Question: I'm trying to create a calculated field for "Total Cost" of an order in MS Access. My tables are related as below:

So I want to be able to set Orders: Cost to a calculate field where it takes the associated with each of Items 1,2,3,4 and 5 and sums them together.
Also, is there a more flexible way to add multiple products to each order without having multiple item columns?
Thanks in advance!
(I'm very new to this, apologies if I've missed out anything critical)
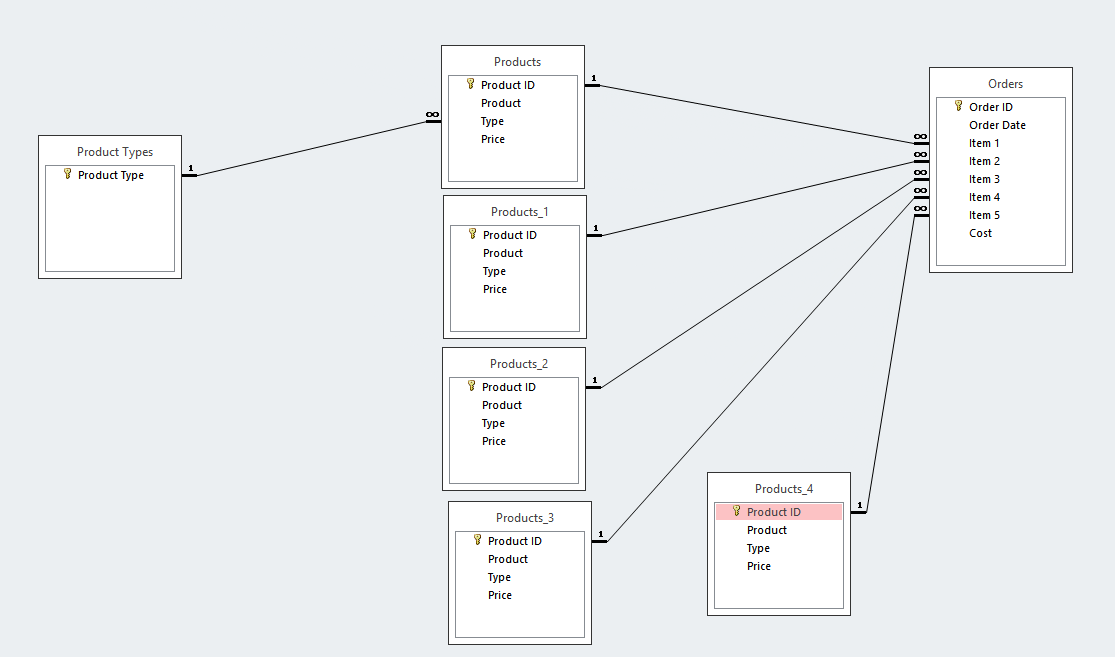
Answer: As others have highlighted, there is a fundamental problem with the way your tables are structured. In order to answer your question I suggest that you adjust your table schema first.
I'll therefore answer your second question, first:
> is there a more flexible way to add multiple products to each order without having multiple item columns?
Yes. Generally you'll want to use a second table to store your order items in. This type of table is typically called a 'bridge table' and it will allow you to store an unlimited number of items for each order. Let's call this table 'Order Items'.
As an aside, I'm assuming your tables Products, Products_1, Products_2, Products_3 and Products_4 are all interfaces to the same table? Rather than being 5 tables all containing duplicates of your product data. I'll come back to this later.
Let's restructure your tables to look like this:

Notice our new bridge table 'Order Items'. To store order items in here, simply create a record for each product that the order contains, making reference to the Product ID and the associated Order ID.
# An Example Order
## Data
'Orders' table:
'''
+----------+------------+------+
| Order ID | Order Date | Cost |
+----------+------------+------+
| 1 | 2015-04-25 | -- |
+----------+------------+------+
'''
ignore the cost field for now. I'll get to that in a bit.
'Order Items' table:
'''
+----------+------------+
| Order ID | Product ID |
+----------+------------+
| 1 | 2 |
| 1 | 3 |
| 1 | 5 |
+----------+------------+
'''
'Products' table:
'''
+------------+---------+------+-------+
| Product ID | Product | Type | Price |
+------------+---------+------+-------+
| 1 | Hat | -- | 5 |
| 2 | Scarf | -- | 10 |
| 3 | Gloves | -- | 12 |
| 4 | Coat | -- | 50 |
| 5 | Boots | -- | 25 |
+------------+---------+------+-------+
'''
## Explanation
In the above example data, an order was placed on 25th April 2015. The order was for 3 products:
- - -
By utilising an 'Order Items' bridge table, we're able to store information about the products ordered in a more flexible format. The big advantage of this over your original database schema is that you're no longer limited to 5 items per order.
Now if my earlier assumption about the multiple product tables was , then this new schema will give you an added advantage since you'll no longer need to duplicate your product data across 5 tables. You should never have to duplicate data in a database - the goal is to always have a 'single source of truth'. So your product data should only ever be stored in one place, and duplicated into multiple tables.
This is what you'd call a 'normalised' database schema.
# So how about that cost calculation?
Well I have to admit, I'm no expert with MS Access. I have more experience with MySQL. So I'll try and help as much as possible.
Firstly - everything I say here will be based on the new table structure that I proposed above. Cost calculation for your original table structure will be different (and probably more complicated!)
One of the advantages of using a database is that you can dynamically query and perform calculations against your data. One such calculation would be the total order cost. MS Access will provide a function to dynamically calculate the total cost for an order based on the prices of the associated products. Since this can be calculated dynamically, there is no need for you to store this value in your database.
Remember what I said earlier about having a 'single source of truth' in your database? This applies here too. There's no need to store the calculated total of your order, because you'll end up having to re-calculate it every time an order item is changed. It would be redundant because it can be calculated dynamically by MS Access.
An example SQL query containing the order total could look like this:
'''
SELECT
'Orders'.*, SUM('Products'.'price') AS 'Cost'
FROM
'Orders'
LEFT JOIN 'Order Items' ON (
'Orders'.'Order ID' = 'Order Items'.'Order ID'
)
LEFT JOIN 'Products' ON (
'Order Items'.'Product ID' = 'Products'.'Product ID'
)
GROUP BY
'Orders'.'Order ID'
'''
Here I'm using the 'SUM()' function to calculate the total of all product prices associated with an order. The 'GROUP BY' operator is used to lump together all products associated with an individual order. And of course it's all tied together with 2 joins: 'Orders -> Order Items' and 'Order Items -> Products'.
In summary - although you're already on the right track, you need to change your database structure slightly. The new database structure is normalised and will allow you to perform lookups and easily calculate total order costs.
Hope that helps.
---
# Next steps (optional)
Once you've conquered the basic problem, you might be interested in taking things a step further.
One thing which you may have overlooked is that people can order multiple of the same product. Taking my above example, what if we wanted in our order rather than 1? There's currently no way for you to store a quantity against each product in an order.
What you'll want to do is add a 'Quantity' field to your 'Order Items' table. Therefore, our new example order items table would look like this:
'Order Items' table:
'''
+----------+------------+----------+
| Order ID | Product ID | Quantity |
+----------+------------+----------+
| 1 | 2 | 2 |
| 1 | 3 | 1 |
| 1 | 5 | 1 |
+----------+------------+----------+
'''
From this you can see the order contains 2 scarves, 1 pair of gloves, and 1 pair of boots.
## Calculating total with quantity
This new quantity field will require a change in the way you calculate the total order cost. We will now need to do Quantity x Product Price, and sum them all together to get the order total.
<URL>:
'''
SELECT
'Orders'.*, SUM('Products'.'price' * 'Order Items'.'Quantity') AS 'Cost'
FROM
'Orders'
LEFT JOIN 'Order Items' ON (
'Orders'.'Order ID' = 'Order Items'.'Order ID'
)
LEFT JOIN 'Products' ON (
'Order Items'.'Product ID' = 'Products'.'Product ID'
)
GROUP BY
'Orders'.'Order ID'
'''
Notice that we are now multiplying price and quantity in order to calculate the 'Cost' field.
## Changes in product price
Another thing to consider for the future is whether your product prices will change. When my example order is placed, gloves cost 12 ($/PS/etc). If the product price increases after my order was placed, we no longer have a record of the price that was paid at the time the order was placed.
I feel like I'm jumping way ahead now, so I'll leave this as something for you to think about. If you need help with this you should probably post a new question.